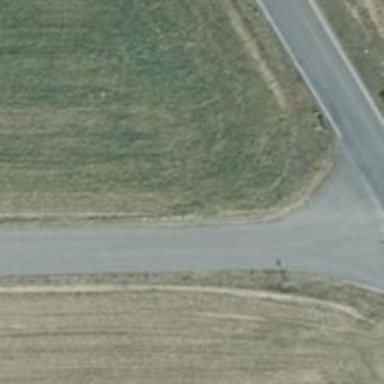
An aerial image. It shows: Unclassified road with asphalt surface.